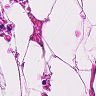
Metastatic tissue present: no